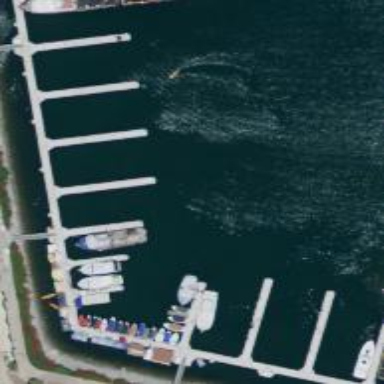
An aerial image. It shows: Man-made pier.